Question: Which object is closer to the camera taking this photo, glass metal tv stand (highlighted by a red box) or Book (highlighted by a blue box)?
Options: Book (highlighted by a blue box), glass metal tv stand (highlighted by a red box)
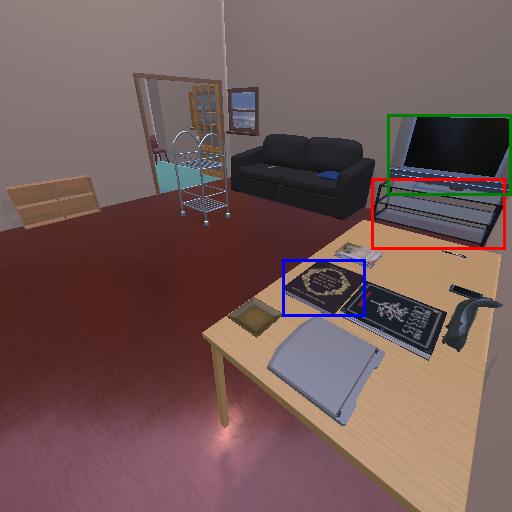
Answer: Book (highlighted by a blue box)